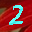
Label: 2